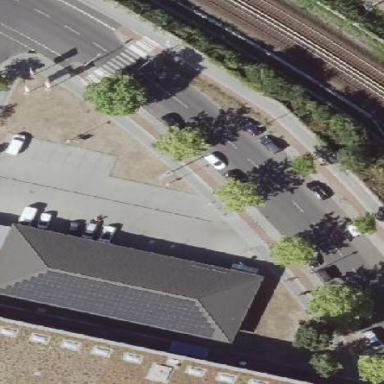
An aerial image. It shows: Parking area with surface.